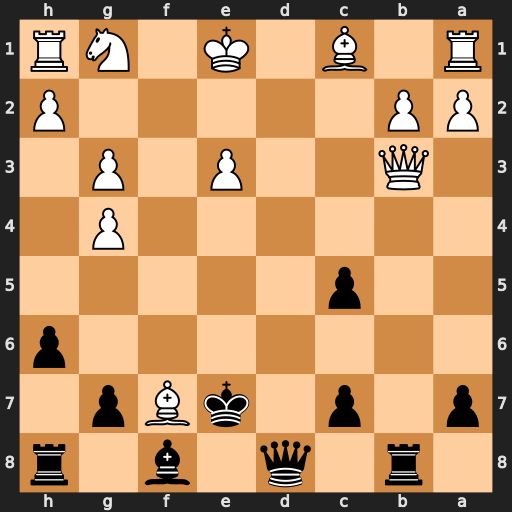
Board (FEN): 1r1q1b1r/p1p1kBp1/7p/2p5/6P1/1Q2P1P1/PP5P/R1B1K1NR
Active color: b
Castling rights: KQ
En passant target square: -
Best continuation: Rxb3 Bxb3 Qa8 Nf3 Qxf3